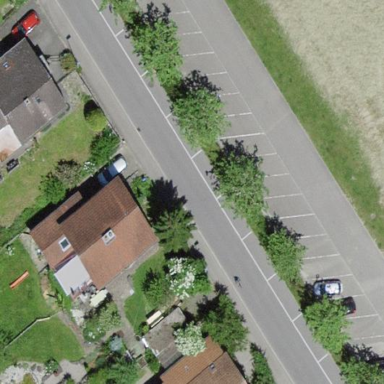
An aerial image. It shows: Parking available on the street side with parallel orientation.